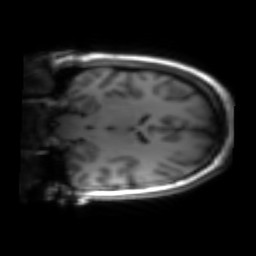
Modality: inplaneT1
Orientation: coronal
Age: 29
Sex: female
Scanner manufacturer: siemens
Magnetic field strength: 3 T
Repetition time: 1.2 s
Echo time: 0.00251 s